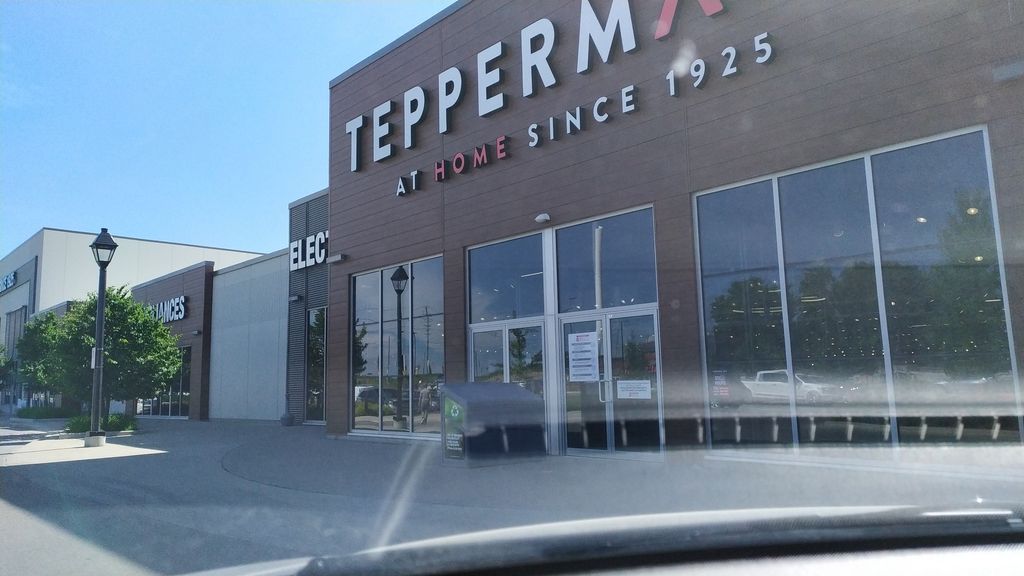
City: kitchener-waterloo